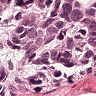
Metastatic tissue present: yes